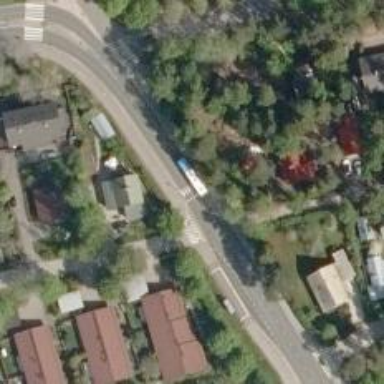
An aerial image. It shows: Cycleway.